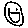
Label: smiley face